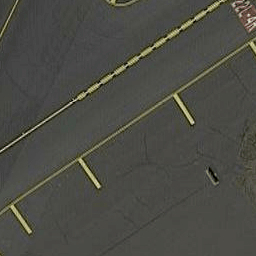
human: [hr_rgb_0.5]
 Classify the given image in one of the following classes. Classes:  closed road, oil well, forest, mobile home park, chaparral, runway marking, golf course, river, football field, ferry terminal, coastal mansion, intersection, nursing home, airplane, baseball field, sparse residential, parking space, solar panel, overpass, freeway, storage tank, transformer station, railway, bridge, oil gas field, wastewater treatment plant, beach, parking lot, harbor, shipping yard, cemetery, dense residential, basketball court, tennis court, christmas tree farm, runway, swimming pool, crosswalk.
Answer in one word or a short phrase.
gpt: runway marking